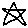
Label: star